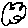
Label: cloud